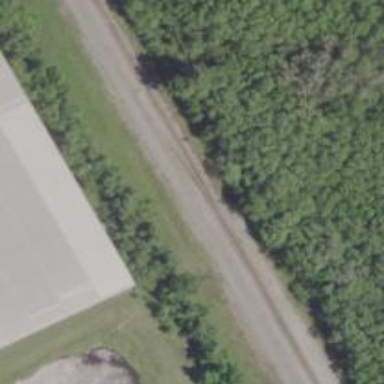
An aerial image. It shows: Railway spur service.